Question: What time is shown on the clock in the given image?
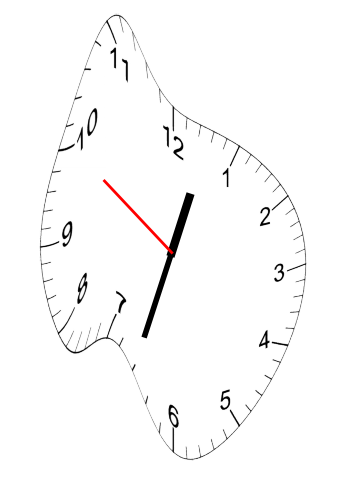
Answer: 12:32:50